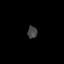
Tissue: prostate
Cell type: Myeloid cells
Senescence score: 0.6917
Nuclear area (px): 113
Mean DAPI intensity: 68.805